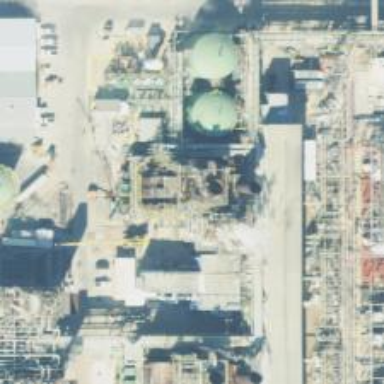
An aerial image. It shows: Gas turbine generator powered by gas.